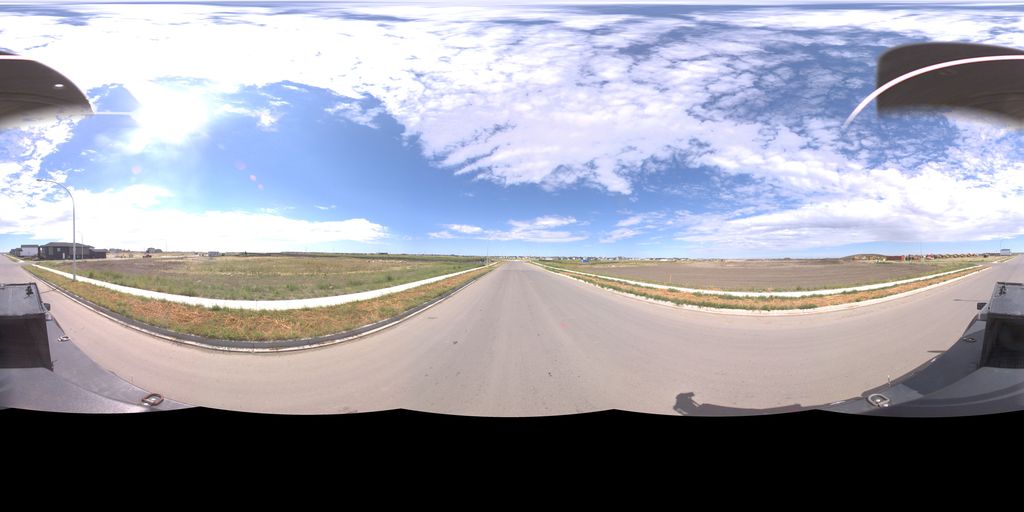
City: saskatoon